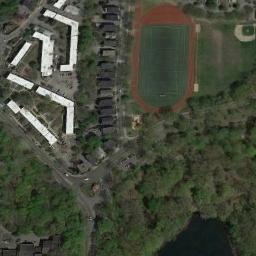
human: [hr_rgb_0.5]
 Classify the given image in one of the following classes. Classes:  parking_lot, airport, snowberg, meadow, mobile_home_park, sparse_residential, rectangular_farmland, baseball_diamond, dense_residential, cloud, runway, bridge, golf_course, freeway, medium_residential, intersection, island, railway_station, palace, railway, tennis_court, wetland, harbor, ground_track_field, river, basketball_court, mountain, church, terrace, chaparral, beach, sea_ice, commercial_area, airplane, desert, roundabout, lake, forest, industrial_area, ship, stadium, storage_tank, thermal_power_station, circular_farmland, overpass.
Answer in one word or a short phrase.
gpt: ground_track_field